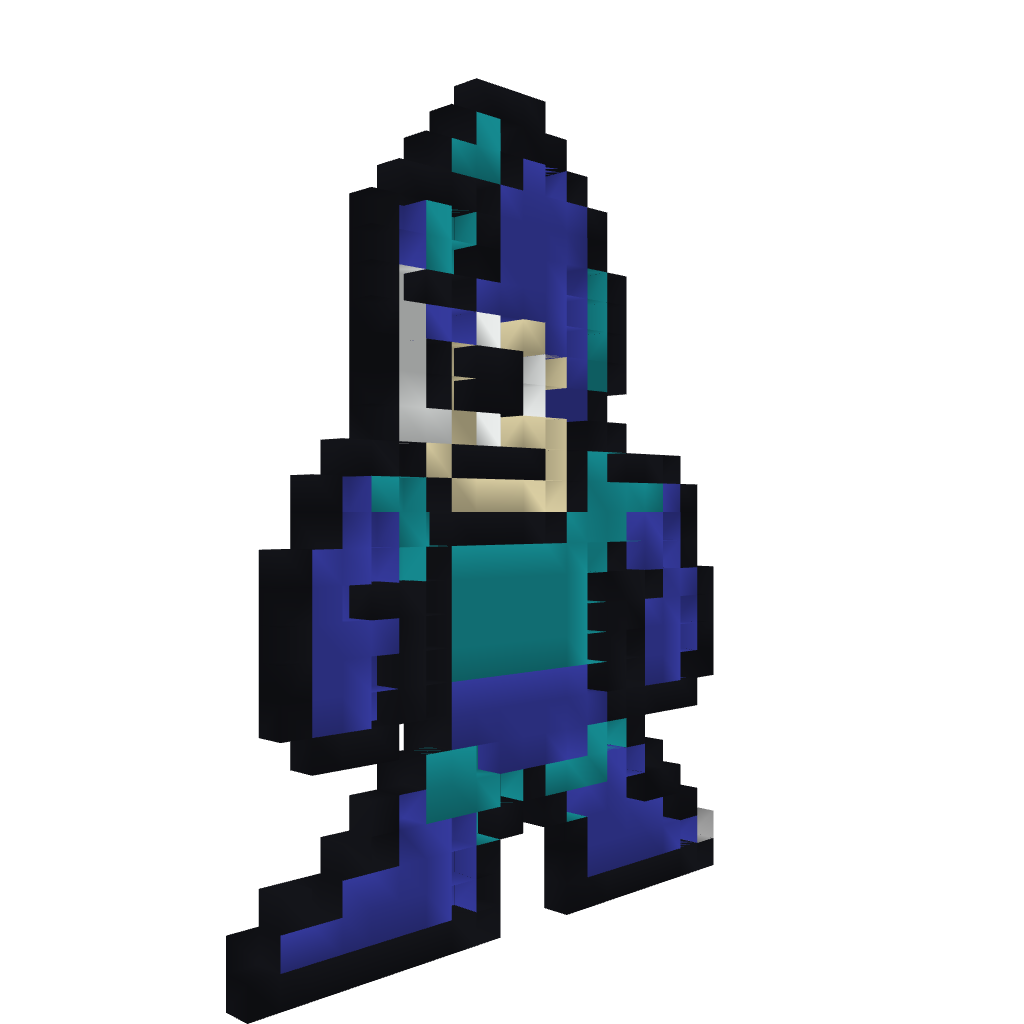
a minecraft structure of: Megaman Pixel Art